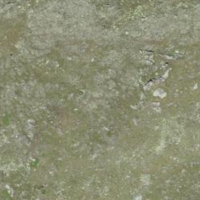
EUNIS habitat code: 31
Species observed at this site:
Kalmia procumbens